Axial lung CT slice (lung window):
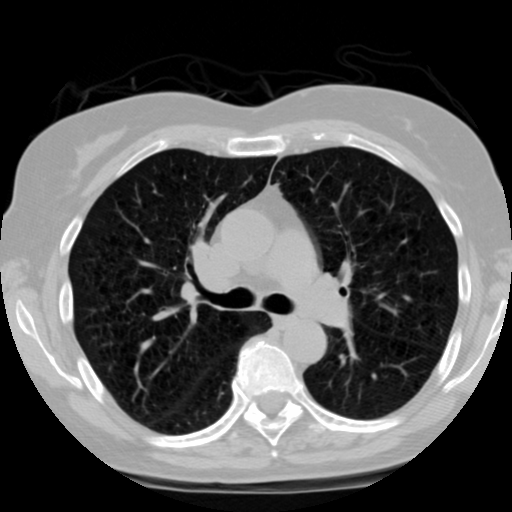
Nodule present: no